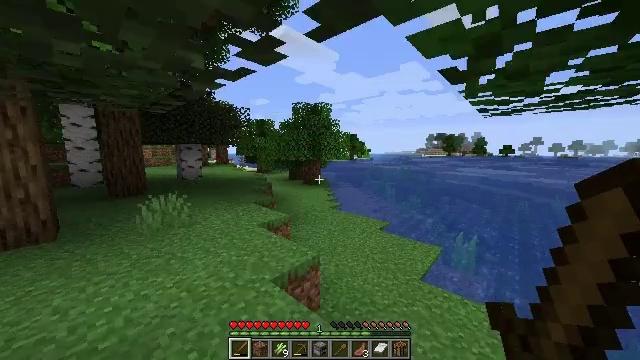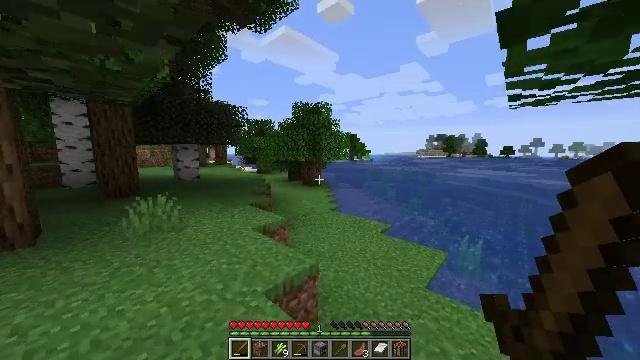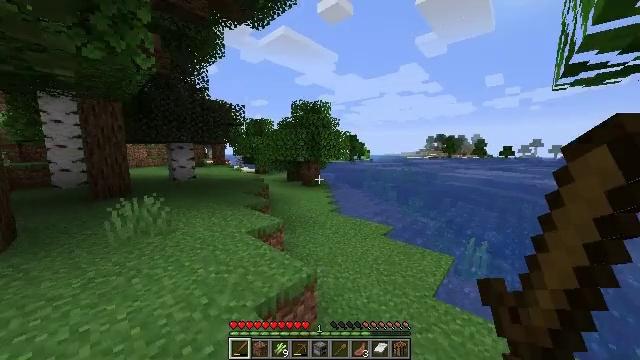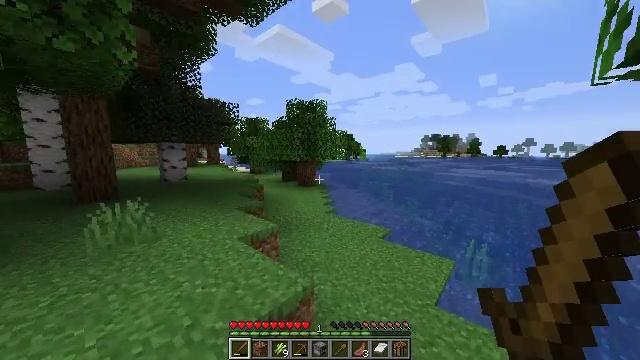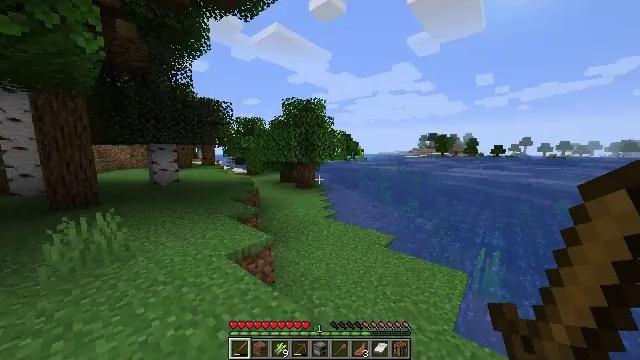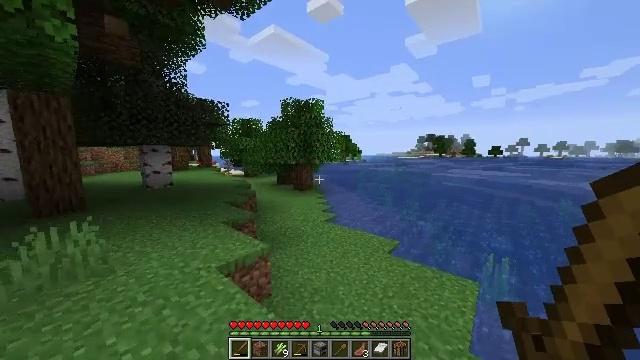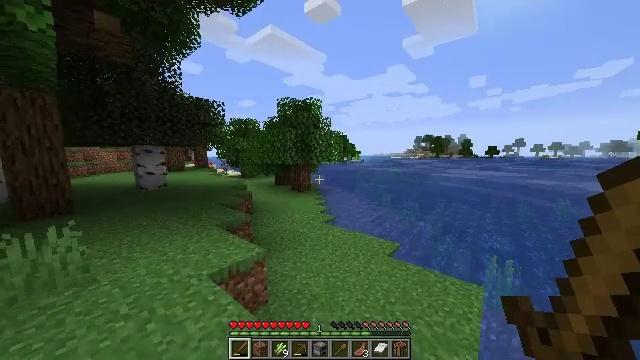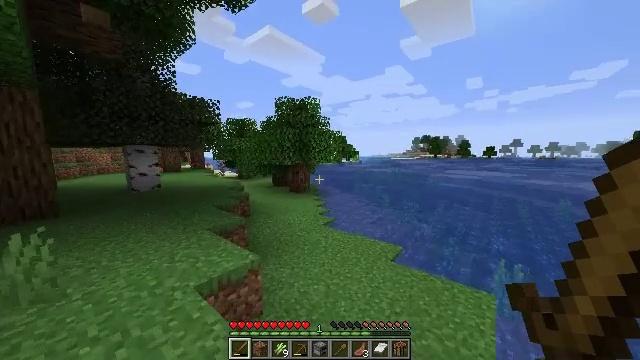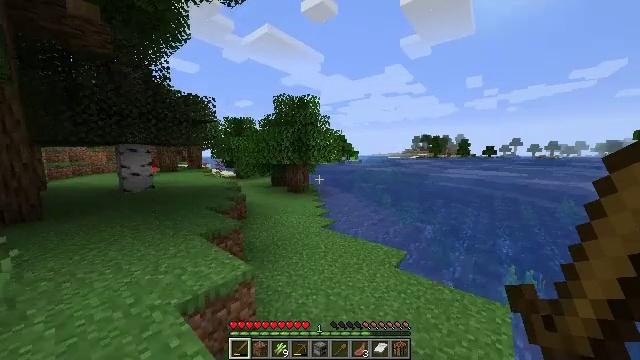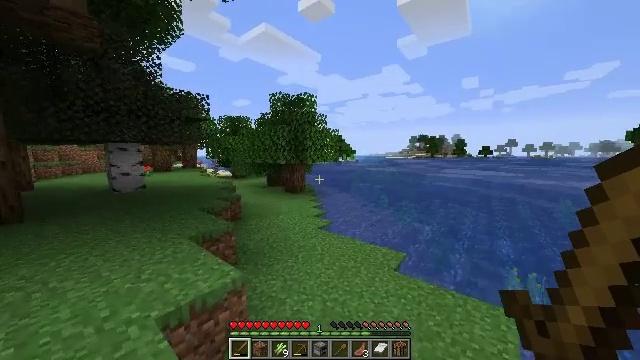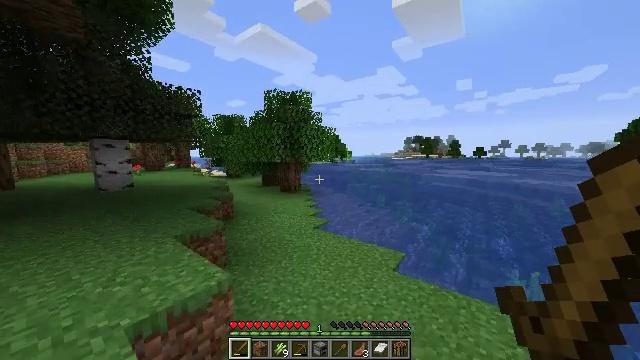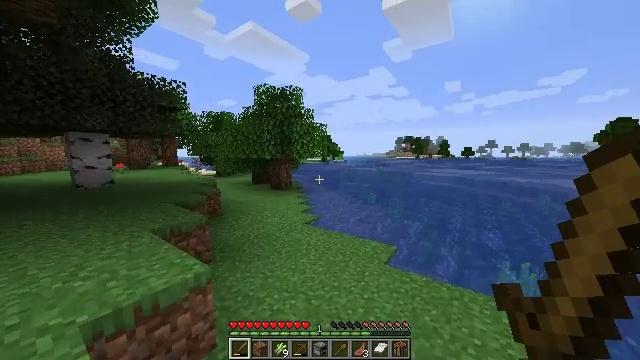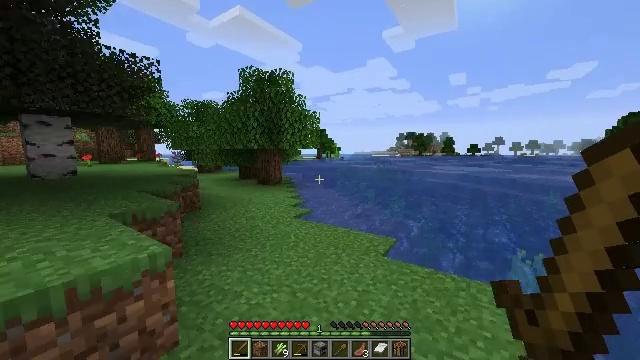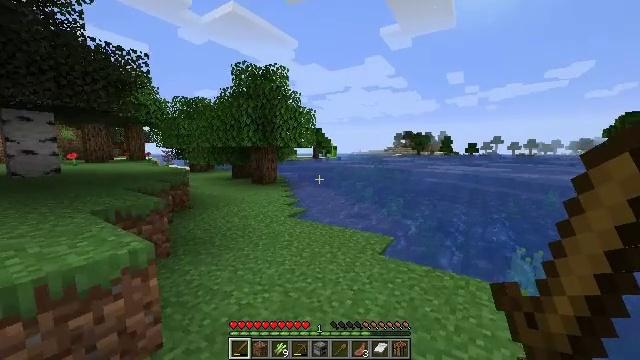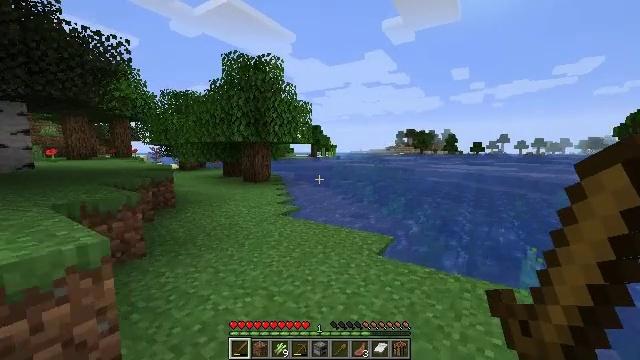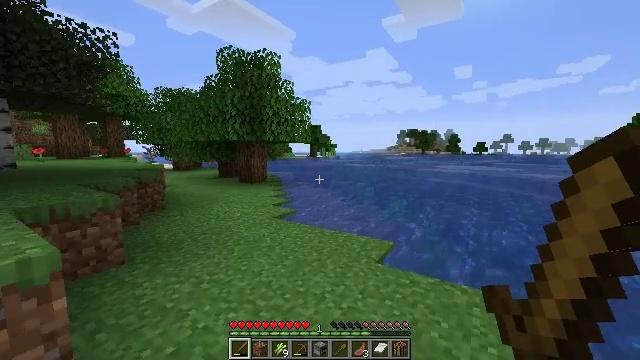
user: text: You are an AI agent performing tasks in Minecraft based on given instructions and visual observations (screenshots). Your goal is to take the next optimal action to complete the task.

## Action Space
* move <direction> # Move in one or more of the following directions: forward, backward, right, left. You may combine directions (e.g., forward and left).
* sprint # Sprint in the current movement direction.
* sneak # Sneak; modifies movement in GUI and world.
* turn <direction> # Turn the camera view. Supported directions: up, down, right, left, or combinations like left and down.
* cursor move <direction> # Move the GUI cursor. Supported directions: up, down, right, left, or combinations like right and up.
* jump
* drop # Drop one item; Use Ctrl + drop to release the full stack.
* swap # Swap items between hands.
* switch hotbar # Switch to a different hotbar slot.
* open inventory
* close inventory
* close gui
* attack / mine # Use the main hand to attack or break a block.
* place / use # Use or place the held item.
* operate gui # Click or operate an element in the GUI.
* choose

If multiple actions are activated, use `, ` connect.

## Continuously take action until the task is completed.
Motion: motion action
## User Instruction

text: Cut down the sugar cane stalks.
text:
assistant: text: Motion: move forward, sprint
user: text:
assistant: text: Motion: move forward, sprint
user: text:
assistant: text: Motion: move forward, sprint, turn right
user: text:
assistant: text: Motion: move forward, sprint
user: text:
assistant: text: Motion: move forward, sprint
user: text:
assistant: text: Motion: move forward, sprint
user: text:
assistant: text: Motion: move forward, sprint
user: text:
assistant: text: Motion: move forward, sprint
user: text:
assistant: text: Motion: move forward, sprint
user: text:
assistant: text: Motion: move forward, sprint, turn right
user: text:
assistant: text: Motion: move forward, sprint, turn right
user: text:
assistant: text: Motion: move forward, sprint, turn right
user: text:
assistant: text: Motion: move forward, sprint
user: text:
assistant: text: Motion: move forward, sprint
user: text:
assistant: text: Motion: move forward, sprint
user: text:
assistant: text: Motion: move forward, sprint
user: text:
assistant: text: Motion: move forward, sprint
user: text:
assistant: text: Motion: move forward, sprint
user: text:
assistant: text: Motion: move forward, sprint
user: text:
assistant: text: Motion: move forward, sprint
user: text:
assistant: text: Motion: move forward, sprint
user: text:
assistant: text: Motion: move forward, sprint
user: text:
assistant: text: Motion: move forward, sprint
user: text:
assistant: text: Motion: move forward, sprint, turn left
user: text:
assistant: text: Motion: move forward, sprint, turn left
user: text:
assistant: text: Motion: move forward, sprint, turn left
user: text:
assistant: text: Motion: move forward, sprint, turn left
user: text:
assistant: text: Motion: move forward, sprint, turn left
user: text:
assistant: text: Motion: move forward, sprint, turn left
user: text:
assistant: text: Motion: move forward, sprint, turn left